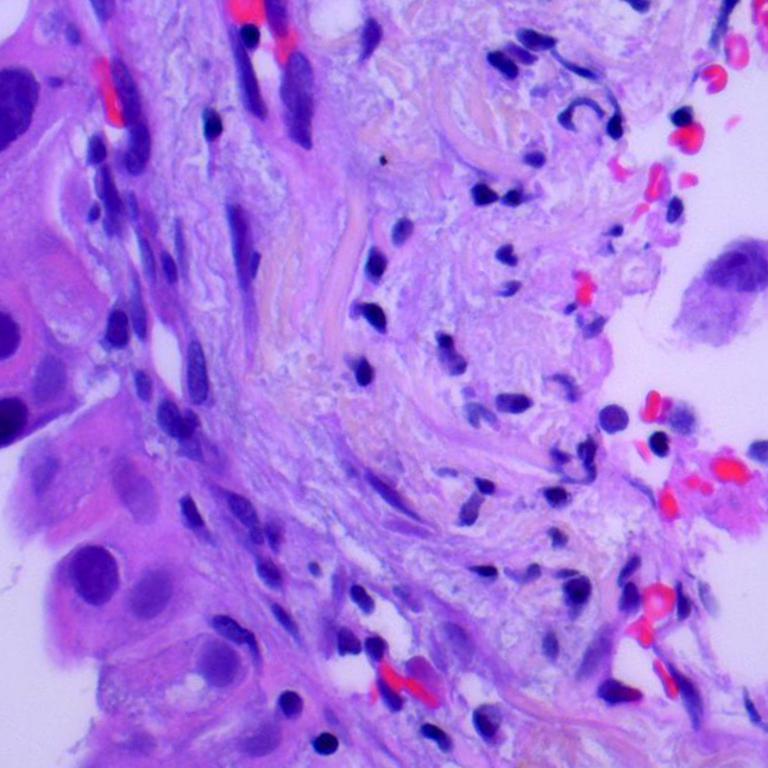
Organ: lung
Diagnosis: adenocarcinomas